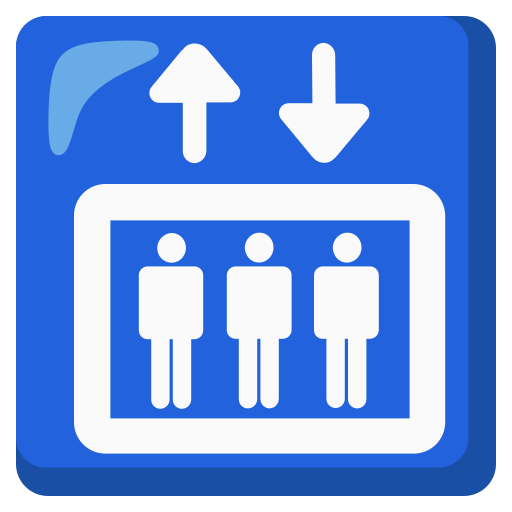
Emoji: 🛗